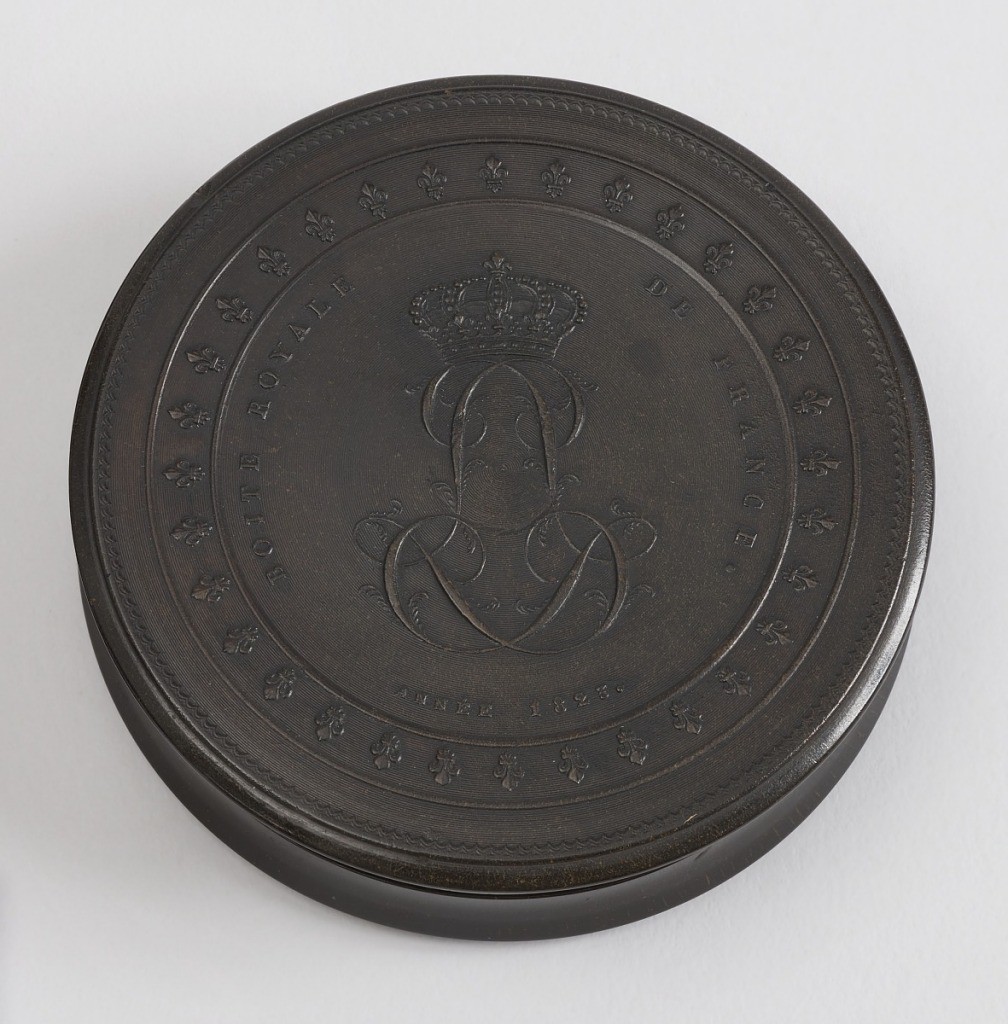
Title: Snuff box
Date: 1823
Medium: Horn and tortoise shell
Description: Round box, removable lid. The base stamped with crown and monogram; circle of evenly spacede fluer de lys. Inscription: "Boite Royale de France. Annee 1823."